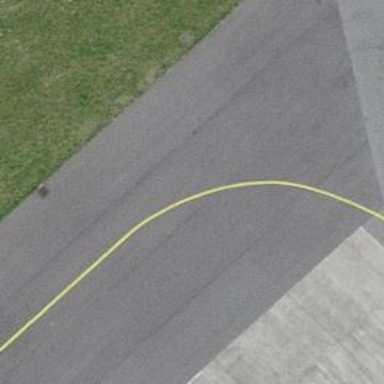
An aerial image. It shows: View of taxiway at the airport.